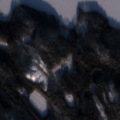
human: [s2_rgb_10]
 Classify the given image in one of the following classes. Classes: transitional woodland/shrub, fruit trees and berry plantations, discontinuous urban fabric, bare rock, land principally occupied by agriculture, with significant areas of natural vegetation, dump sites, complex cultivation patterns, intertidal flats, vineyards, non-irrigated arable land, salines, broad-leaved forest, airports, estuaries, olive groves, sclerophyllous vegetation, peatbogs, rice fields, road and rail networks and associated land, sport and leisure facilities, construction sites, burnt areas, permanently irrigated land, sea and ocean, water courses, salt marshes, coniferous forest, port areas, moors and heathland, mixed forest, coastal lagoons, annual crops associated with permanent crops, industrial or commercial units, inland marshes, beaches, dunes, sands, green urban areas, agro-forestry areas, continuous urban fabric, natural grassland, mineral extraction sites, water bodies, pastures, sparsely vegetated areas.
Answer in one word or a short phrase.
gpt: coniferous forest, mixed forest, water bodies